Field crop: maize
Growth stage: 1
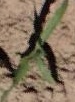
Species: maize